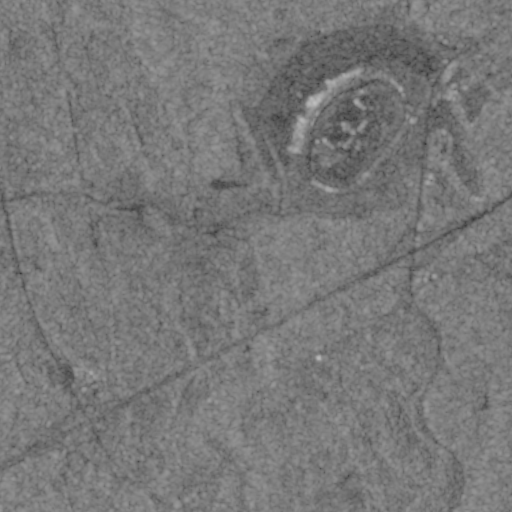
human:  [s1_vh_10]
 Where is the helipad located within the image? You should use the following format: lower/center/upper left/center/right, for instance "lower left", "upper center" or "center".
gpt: The helipad is located in the upper right of the image.
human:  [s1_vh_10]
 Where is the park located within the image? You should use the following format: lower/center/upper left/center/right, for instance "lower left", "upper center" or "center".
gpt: The park is located in the lower center of the image.
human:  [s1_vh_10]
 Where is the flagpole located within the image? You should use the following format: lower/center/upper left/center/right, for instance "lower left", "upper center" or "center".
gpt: The flagpole is located in the upper right of the image.
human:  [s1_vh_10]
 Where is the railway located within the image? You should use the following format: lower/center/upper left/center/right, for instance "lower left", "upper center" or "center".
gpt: The railway is located in the lower of the image.
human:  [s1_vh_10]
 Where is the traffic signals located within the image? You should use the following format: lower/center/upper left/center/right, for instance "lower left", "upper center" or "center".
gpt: The traffic signals is located in the lower left of the image.
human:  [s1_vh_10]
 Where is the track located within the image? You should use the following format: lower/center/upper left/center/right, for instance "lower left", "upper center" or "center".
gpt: There is no track in the image.

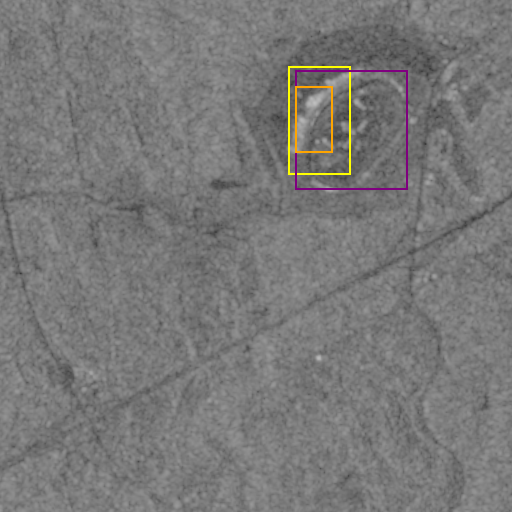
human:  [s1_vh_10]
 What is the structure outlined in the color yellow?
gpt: The structure outlined in yellow is a parking lot.
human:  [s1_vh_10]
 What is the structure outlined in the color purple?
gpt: The structure outlined in purple is a stadium.
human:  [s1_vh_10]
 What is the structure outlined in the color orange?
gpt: The structure outlined in orange is a building.
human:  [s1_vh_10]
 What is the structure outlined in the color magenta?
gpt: There is no magenta outline.